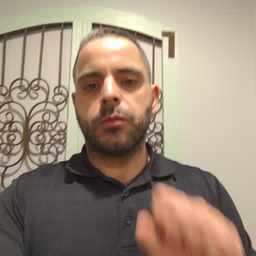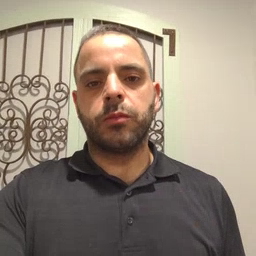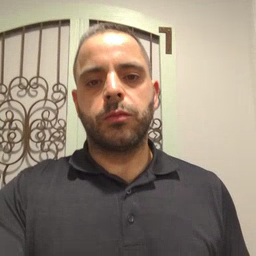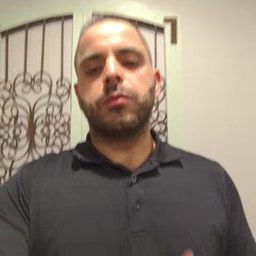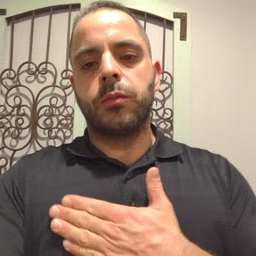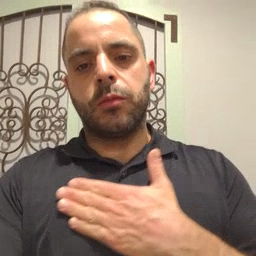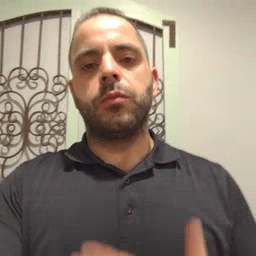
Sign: please